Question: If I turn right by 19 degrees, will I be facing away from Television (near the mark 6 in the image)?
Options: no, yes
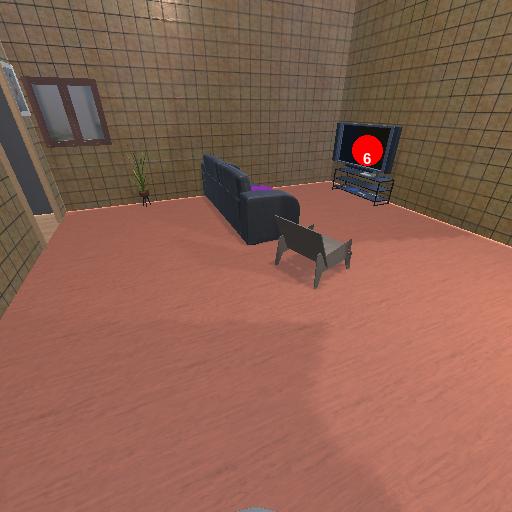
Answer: no